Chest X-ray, AP view. Patient: 30 years old, sex M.
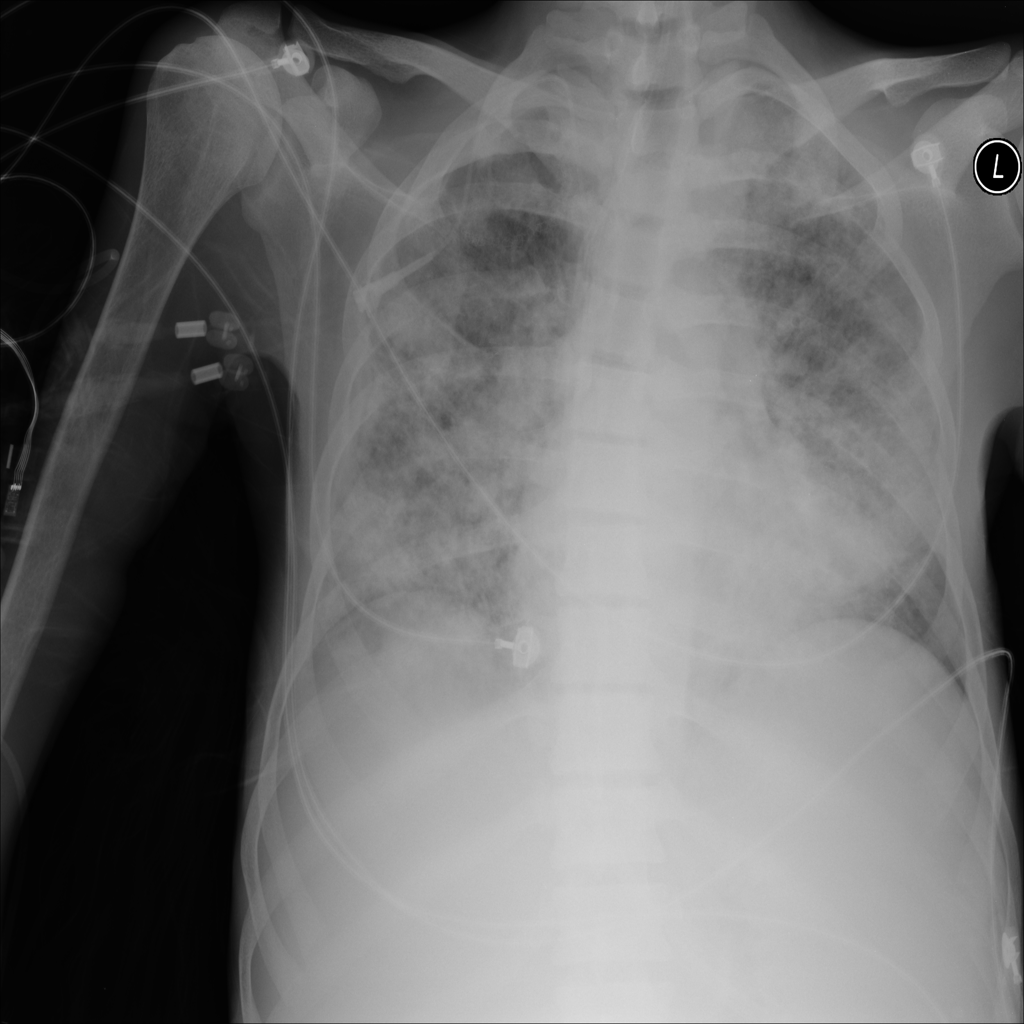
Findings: Atelectasis, Consolidation, Infiltration, Nodule